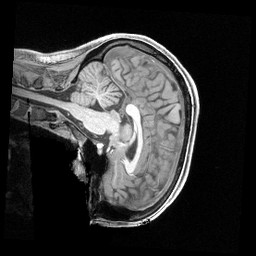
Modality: T1w
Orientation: sagittal
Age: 22
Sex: female
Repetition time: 2.4 s
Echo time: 0.00222 s